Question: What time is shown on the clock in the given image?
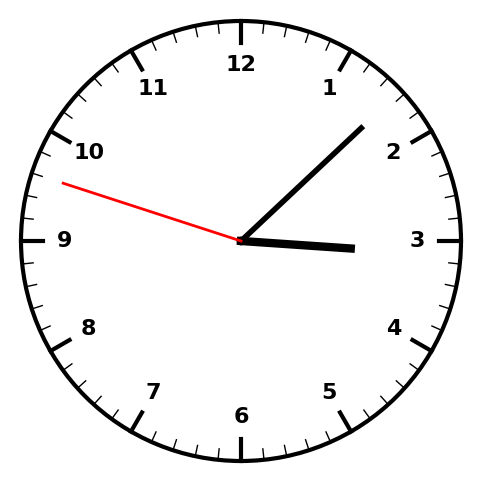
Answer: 03:07:48